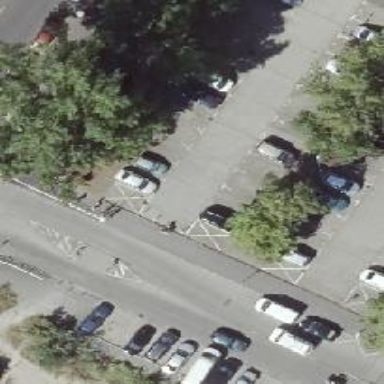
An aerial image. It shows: Concrete parking aisle designated as service road.